Interaction volume radius: 10 \u00c5
Interaction volume height: 20 \u00c5
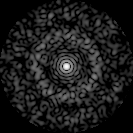
Disorder parameter: 0.8662